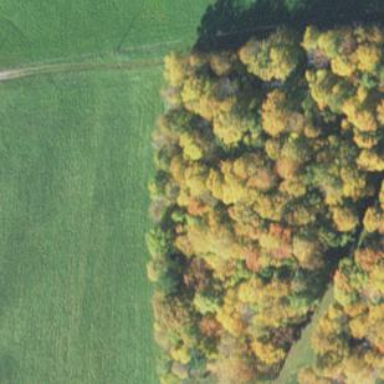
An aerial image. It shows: Serene woodland landscape.